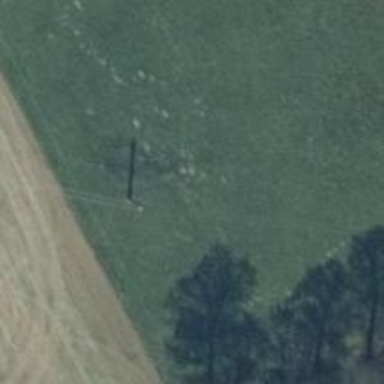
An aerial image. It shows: Power pole.